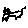
Label: cat